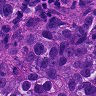
Metastatic tissue present: yes